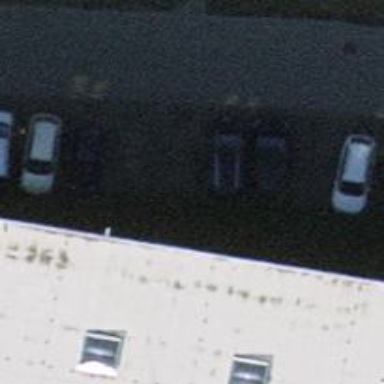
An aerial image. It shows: Parking available on the street side.